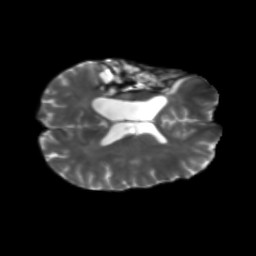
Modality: T2w
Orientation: axial
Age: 42
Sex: male
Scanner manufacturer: siemens
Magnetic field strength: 3 T
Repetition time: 5.25 s
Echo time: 0.08 s